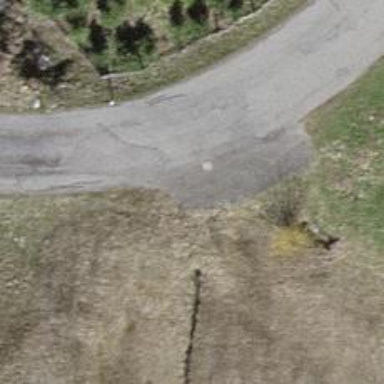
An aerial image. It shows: Culvert tunnel.